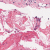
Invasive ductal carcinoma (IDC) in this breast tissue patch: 0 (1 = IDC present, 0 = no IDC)